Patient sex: M
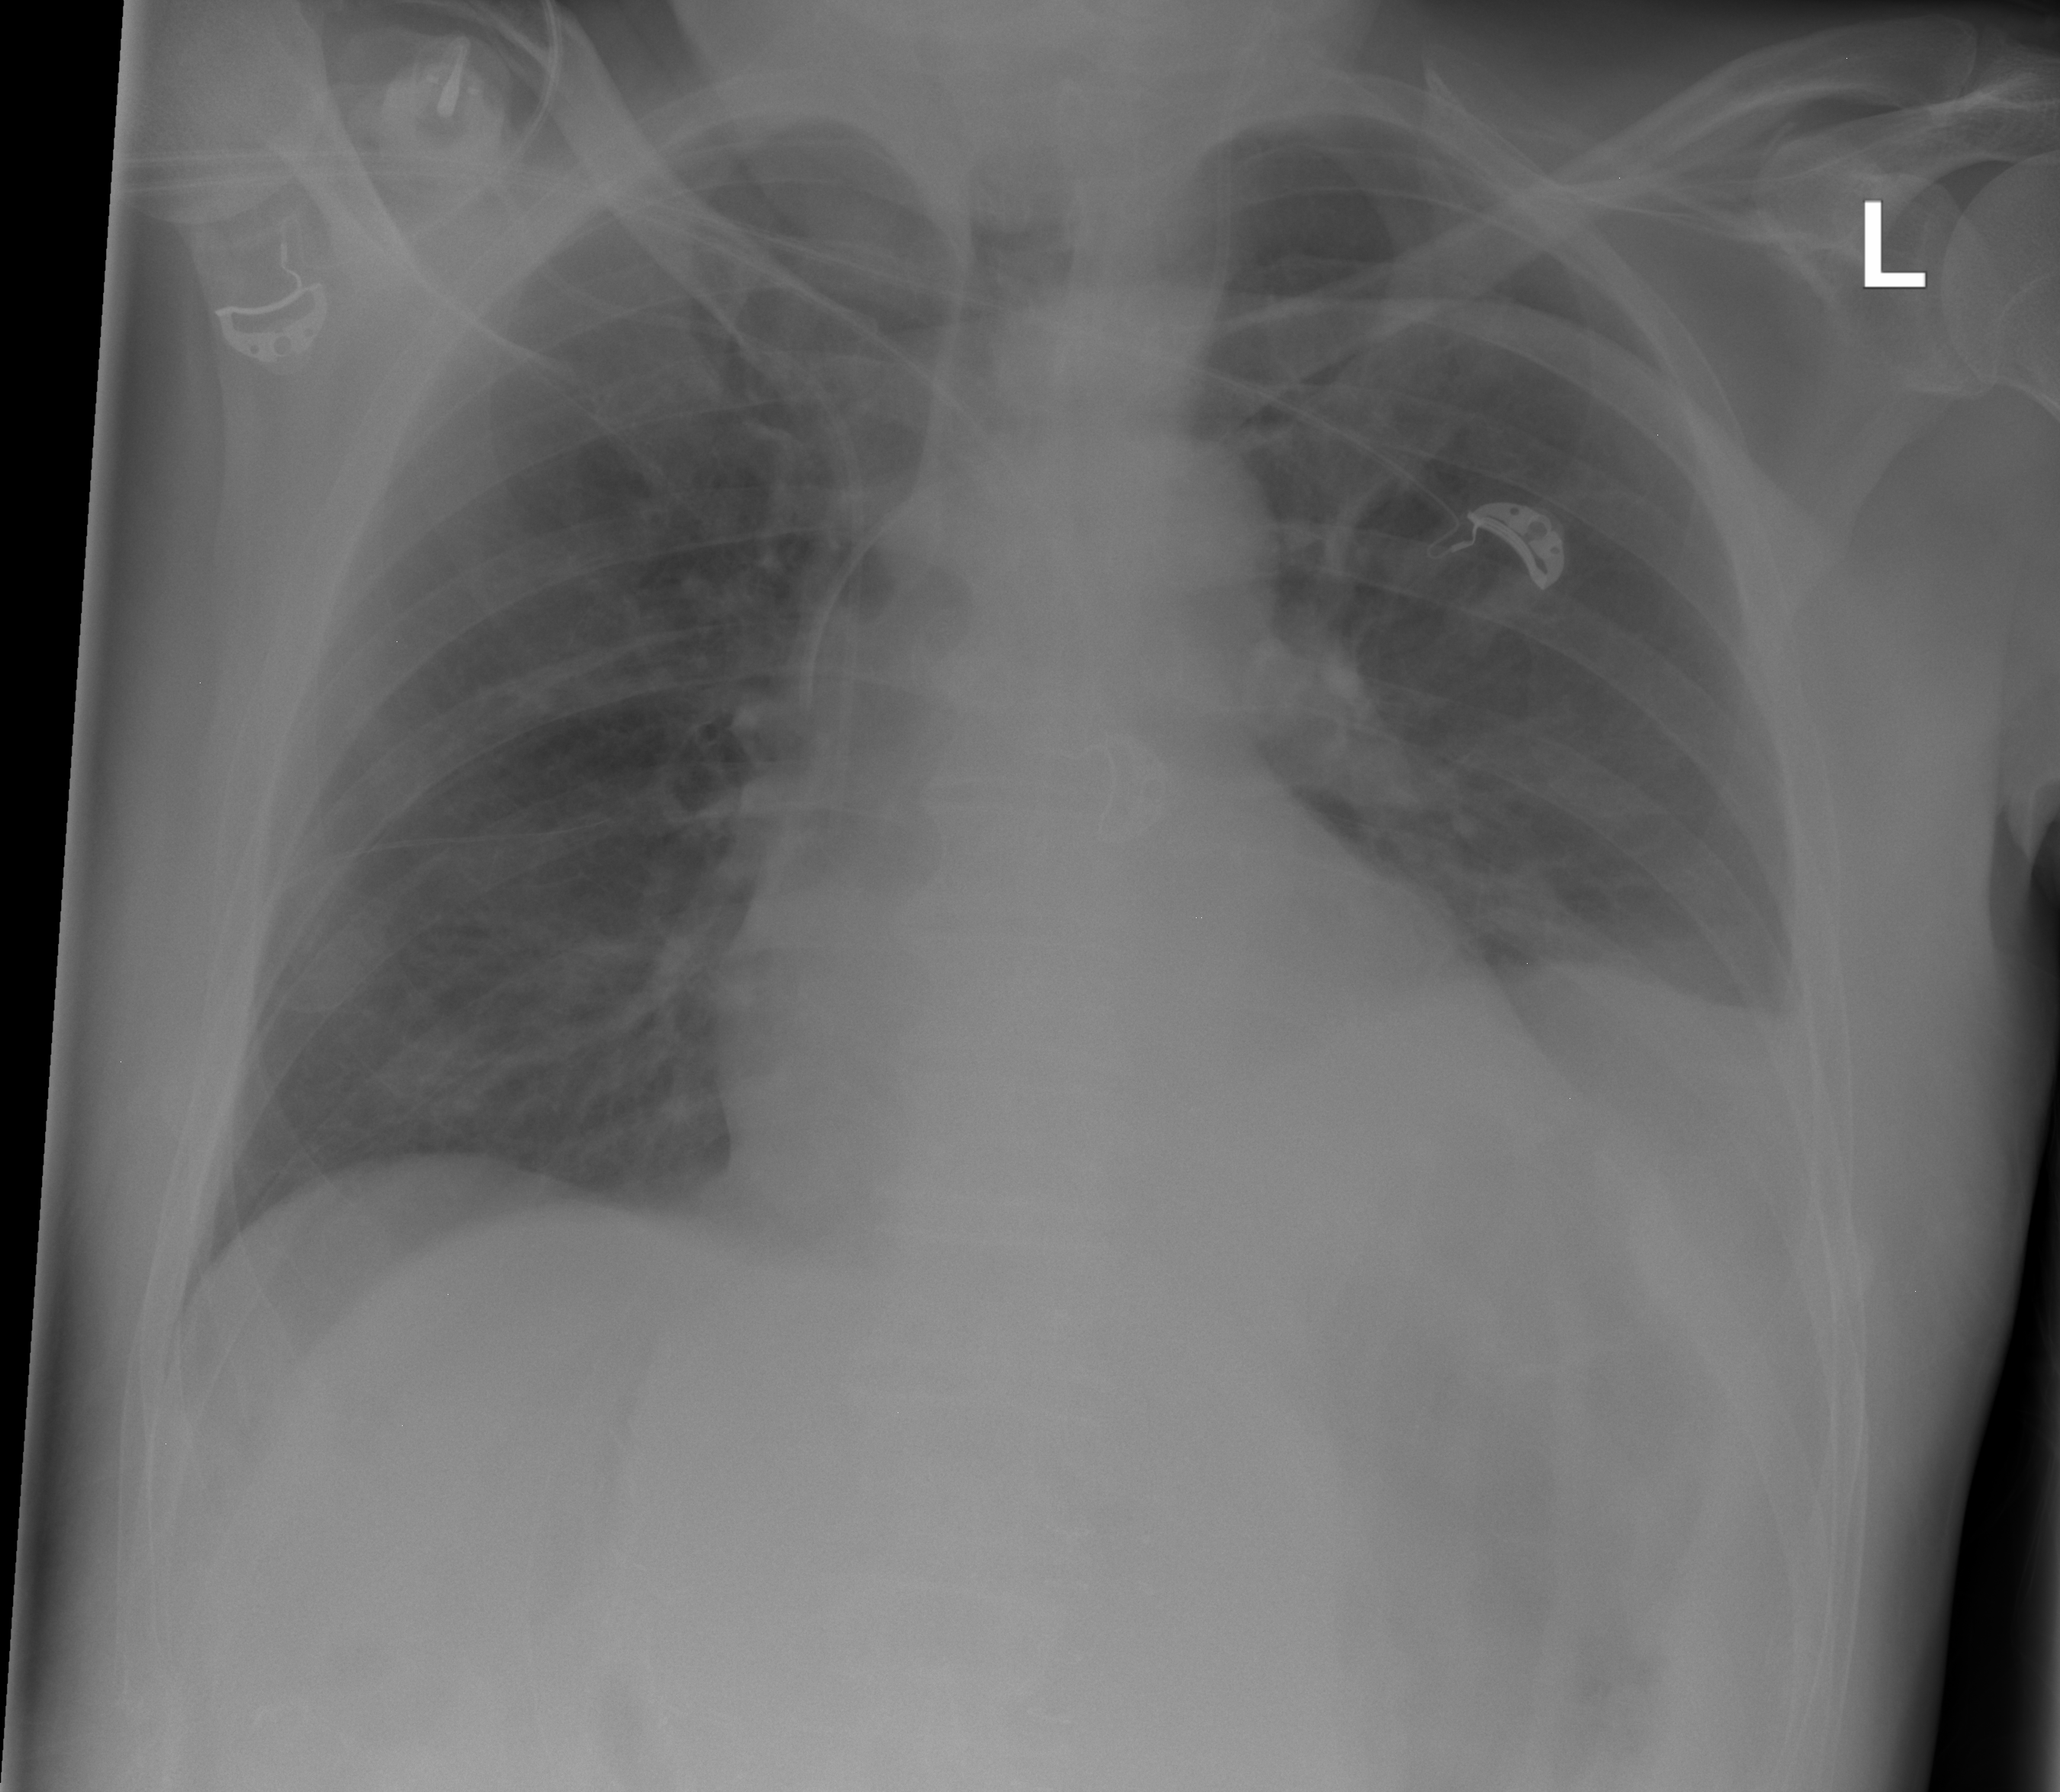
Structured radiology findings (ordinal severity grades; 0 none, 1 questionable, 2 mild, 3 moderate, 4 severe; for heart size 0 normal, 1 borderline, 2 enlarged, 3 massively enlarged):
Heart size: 0
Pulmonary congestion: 0
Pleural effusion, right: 0
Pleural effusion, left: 0
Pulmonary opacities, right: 0
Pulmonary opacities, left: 0
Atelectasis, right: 0
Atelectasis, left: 2